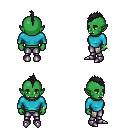
a pixel art fantasy rpg character, female body template, orc, green skin, teal long-sleeve shirt, metal pants, raven mohawk hairstyle, bracelets, metal boots, four views (front, back, left, right), 2x2 character sprite sheet, small pixel art, hard edges, no anti-aliasing